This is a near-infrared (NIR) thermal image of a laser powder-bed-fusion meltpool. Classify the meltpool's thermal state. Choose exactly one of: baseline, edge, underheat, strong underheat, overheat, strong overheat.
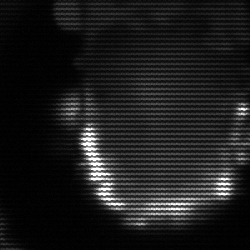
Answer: baseline